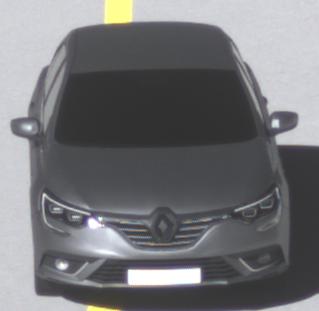
Make: Renault
Model: Mégane ENERGY TCe 100
Detailed model: Mégane (IV)
Model produced from: 2016/03
Model produced until: 2018/08
Doors: 5
Color: gray
Road condition: dry road
Daytime: midday
Contrast: high contrast